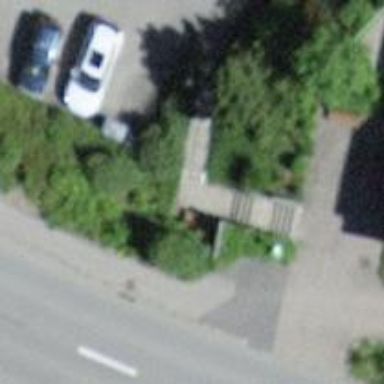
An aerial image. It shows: Concrete steps.